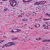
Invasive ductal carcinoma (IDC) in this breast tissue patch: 1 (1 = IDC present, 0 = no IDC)